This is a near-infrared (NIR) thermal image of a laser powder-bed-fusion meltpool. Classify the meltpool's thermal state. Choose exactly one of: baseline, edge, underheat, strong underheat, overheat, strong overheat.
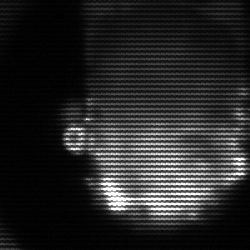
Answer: baseline